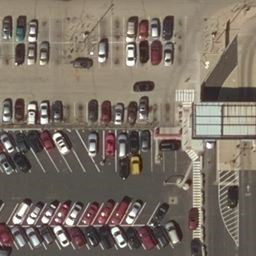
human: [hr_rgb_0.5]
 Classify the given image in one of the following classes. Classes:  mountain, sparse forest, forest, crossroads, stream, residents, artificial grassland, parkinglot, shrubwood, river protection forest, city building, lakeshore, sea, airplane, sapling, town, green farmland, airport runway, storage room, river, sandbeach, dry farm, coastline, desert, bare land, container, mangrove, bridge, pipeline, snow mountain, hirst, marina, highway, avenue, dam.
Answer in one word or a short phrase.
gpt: parkinglot